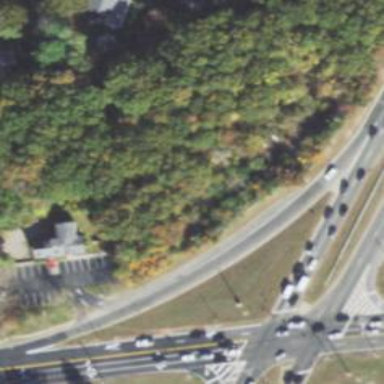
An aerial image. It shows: Trunk link highway.